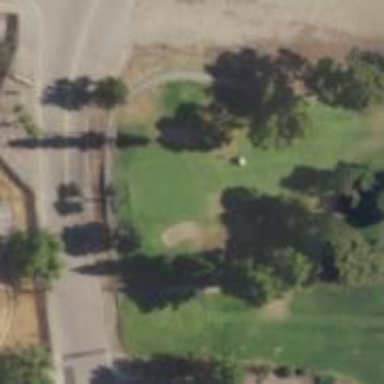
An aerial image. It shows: View of golf hole.